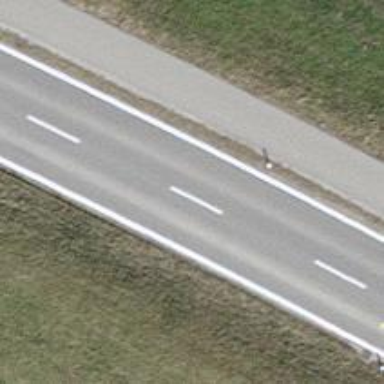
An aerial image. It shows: Secondary road with asphalt surface.